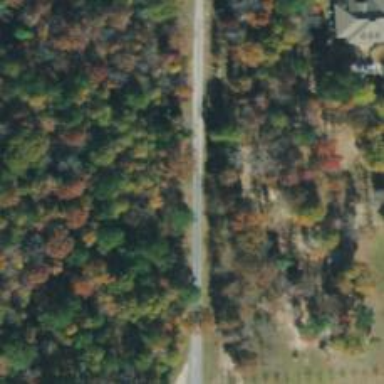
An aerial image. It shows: Driveway leading to service road.